【题型】解答题　【知识点】函数　【难度】hard
如图，在平面直角坐标系 $xOy$ 中，在反比例函数 $y=\frac{4k}{x}(k>0,\ x>0)$ 的图象上取点 $A$，连接 $OA$，与 $y=\frac{k}{x}$ 的图象交于点 $B$，$B$ 点纵坐标为 $2$。过点 $B$ 作 $BC \parallel x$ 轴交函数 $y=\frac{4k}{x}$ 的图象于点 $C$，连接 $AC$、$OC$。

\vspace{8pt}
(1) 用含 $k$ 的代数式表示 $A$ 点坐标；

\vspace{8pt}
(2) 若 $\triangle ABC$ 与 $\triangle AOC$ 相似，求出此时 $k$ 的值。

\vspace{8pt}
(3) 过点 $C$ 作 $CE \parallel y$ 轴交函数 $y=\frac{k}{x}$ 的图象于点 $E$，连接 $BE$，$OC$ 与 $BE$ 交于点 $F$，$\triangle CEF$ 与 $\triangle ABC$ 面积的比值是否会发生变化？若变化，请说明理由；若不变，请求出这个比值。
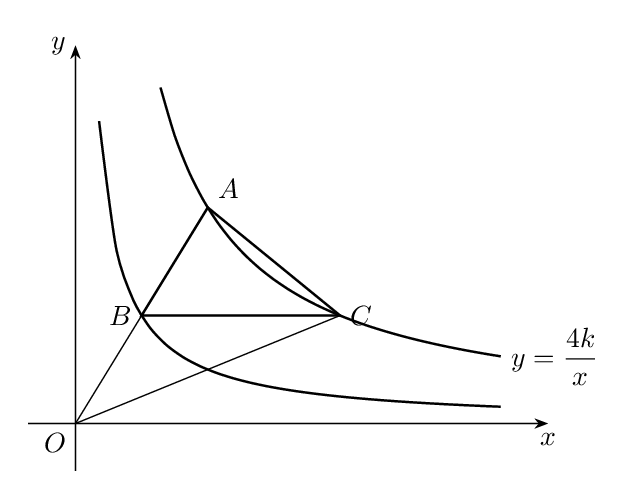
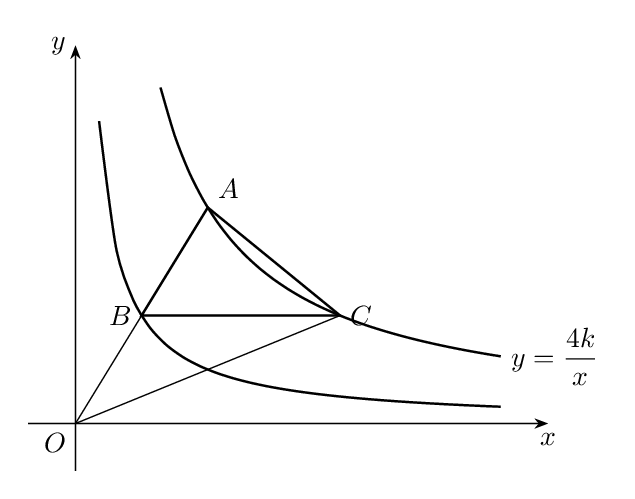
【解答】
\textbf{【答案】}
(1) \(A(k,4)\)

(2) \(k = 2\sqrt{2}\)

(3) 不变；比值为 \(\dfrac{3}{8}\)

\vspace{6pt}
\textbf{【分析】}
本题考查了一次函数与反比例函数的综合运用，相似三角形的性质与判定；

(1) 先求得 \(B\left(\frac{k}{2},2\right)\)，进而求得直线 \(OA\) 的解析式为 \(y = \frac{4}{k}x\)，联立反比例函数与正比例函数，即可求解；

(2) 根据题意得出 \(A(k,4)\)，\(B\left(\frac{k}{2},2\right)\)，\(C(2k,2)\)，则 \(AO = 2AB\)，进而根据相似三角形的性质可得 \(AC^2 = AB \cdot AO = 2AB^2\)，勾股定理建立方程，即可求解；

(3) 设点 \(C\) 的坐标为 \(\left(a,\frac{4k}{a}\right)\) 求出 \(E\)，\(B\)， 的坐标，从而得出 \(BC\)，\(CE\) 的长度，得出直线 \(OC\)，直线 \(OB\) 的解析式，进而求出直线 \(BE\) 的解析式，然后求出交点 \(F\) 的坐标，将直线 \(OB\) 的解析式与反比例函数 \(y = \frac{4k}{x}\) 联立方程组，求出点 \(A\) 的坐标，从而计算 \(S_{\triangle CEF}\)，\(S_{\triangle ABC}\)，即可计算出比值。

\vspace{6pt}
\textbf{【详解】}
(1) 解：\(\because B\) 点纵坐标为 \(2\)，\(B\) 点在 \(y = \frac{k}{x}\) 上，

\(\therefore B\) 点的横坐标为 \(\frac{k}{2}\)，

\(\therefore B\left(\frac{k}{2},2\right)\)，

设直线 \(OA\) 的解析式为 \(y = mx\)，

\(\therefore 2 = \frac{k}{2}m\)，解得：\(m = \frac{4}{k}\)

\(\therefore\) 直线 \(OA\) 的解析式为 \(y = \frac{4}{k}x\)

联立
$\begin{cases}
y = \frac{4}{k}x \\
y = \frac{4k}{x}
\end{cases}$

解得：\(\begin{cases} x = -k \\ y = -4 \end{cases}\)（舍去）或 \(\begin{cases} x = k \\ y = 4 \end{cases}\)

\(\therefore A(k,4)\)；

(2) \(\because BC \parallel x\) 轴，\(B\) 点纵坐标为 \(2\)，

\(\therefore\) 点 \(C\) 的纵坐标为 \(2\)，

又 \(\because\) 点 \(C\) 在 \(y = \frac{4k}{x}\) 上，

\(\therefore\) 点 \(C\) 的横坐标为 \(\frac{4k}{2} = 2k\)

\(\therefore C(2k,2)\)，

\(\because A(k,4)\)，\(B\left(\frac{k}{2},2\right)\)，\(C(2k,2)\)，

\(\therefore B\) 是 \(AO\) 的中点，

\(\therefore AO = 2AB\)，

\(\because BC \parallel x\) 轴，

\(\therefore \angle ABC = \angle AOx > \angle AOC\)，

\(\therefore\) 当 \(\triangle ABC\) 与 \(\triangle AOC\) 相似时，只有一种情况 \(\triangle ABC \sim \triangle ACO\)，

\(\therefore \frac{AB}{AC} = \frac{AC}{AO}\)，即 \(AC^2 = AB \cdot AO = 2AB^2\)

\(\therefore (2k - k)^2 + (4 - 2)^2 = 2\left[\left(k - \frac{k}{2}\right)^2 + (4 - 2)^2\right]\)

解得：\(k = 2\sqrt{2}\)（负值舍去）

(3) 解：设 \(C\) 的坐标为 \(\left(a,\frac{4k}{a}\right)\)

由 \(CE \parallel y\) 轴，可知点 \(C\)，点 \(E\) 的横坐标相等，

则点 \(E\) 的坐标为 \(\left(a,\frac{k}{a}\right)\)，\(B\) 的坐标为 \(\left(\frac{a}{4},\frac{4k}{a}\right)\)

\(\therefore BC = a - \frac{a}{4} = \frac{3}{4}a\)，\(CE = \frac{4k}{a} - \frac{k}{a} = \frac{3k}{a}\)，

设直线 \(OC\) 的解析式为 \(y = k_2x\)，将点 \(\left(a,\frac{4k}{a}\right)\) 代入得，\(k_2 = \frac{4k}{a^2}\)

所以直线 \(OC\) 的解析式为 \(y = \frac{4k}{a^2}x\) $\textcircled{1}$，

设直线 \(OB\) 的解析式为 \(y = k_3x\)，将点 \(B\left(\frac{a}{4},\frac{4k}{a}\right)\) 代入得，\(k_3 = \frac{16k}{a^2}\)

所以直线 \(OB\) 的解析式为 \(y = \frac{16k}{a^2}x\) $\textcircled{3}$，

设直线 \(BE\) 的解析式为 \(y = k_1x + b_1\)，将 \(B\)，\(E\) 的坐标代入得，

$
\begin{cases}
\frac{k}{a} = ak_1 + b \\
\frac{4k}{a} = \frac{a}{4}k_1 + b
\end{cases}$
解得
$\begin{cases}
k_1 = \frac{-4k}{a^2} \\
b = \frac{5k}{a}
\end{cases}$

\(\therefore y = \frac{-4k}{a^2}x + \frac{5k}{a}\) $\textcircled{2}$，

联立$\textcircled{1}$ $\textcircled{2}$，得 \(\frac{4kx}{a^2} = -\frac{4k}{a^2}x + \frac{5k}{a}\)，解得：\(x_F = \frac{5a}{8}\)，

$
S_{\triangle CEF} = \frac{1}{2}CE \cdot |x_E - x_F| = \frac{1}{2} \cdot \frac{3k}{a} \cdot \left(a - \frac{5a}{8}\right) = \frac{1}{2} \cdot \frac{3k}{a} \cdot \frac{3a}{8} = \frac{9}{16}k,
$

将$\textcircled{3}$与 \(y = \frac{4k}{x}\) 联立得，\(\frac{4k}{x} = \frac{16k}{a^2}x\)，

解得：\(x_A = \frac{a}{2}\)，\(y_A = \frac{8k}{a}\)，则 \(A\left(\frac{a}{2},\frac{8k}{a}\right)\)，

$
S_{\triangle ABC} = \frac{1}{2}BC \cdot |y_A - y_B| = \frac{1}{2} \times \frac{3}{4}a \cdot \frac{4k}{a} = \frac{3k}{2}
$

所以
$
\frac{S_{\triangle CEF}}{S_{\triangle ABC}} = \frac{\frac{9}{16}k}{\frac{3k}{2}} = \frac{3}{8}
$
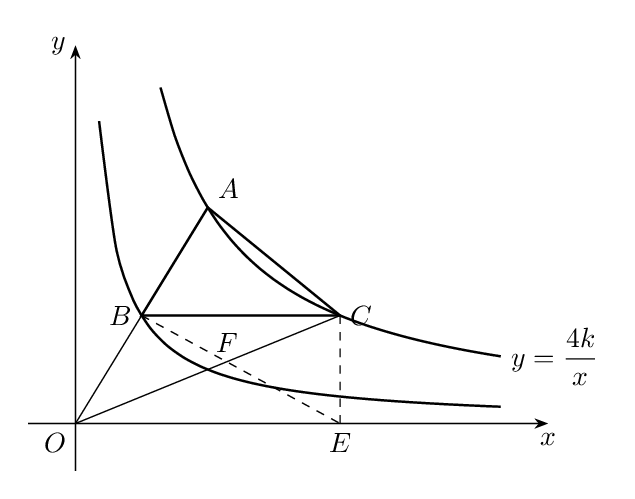